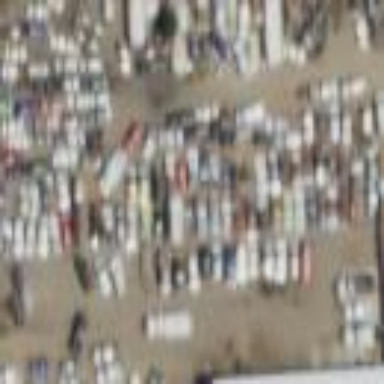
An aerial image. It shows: Industrial area designated as scrap yard.